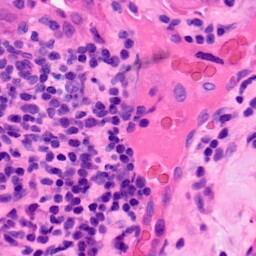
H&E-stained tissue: Lung